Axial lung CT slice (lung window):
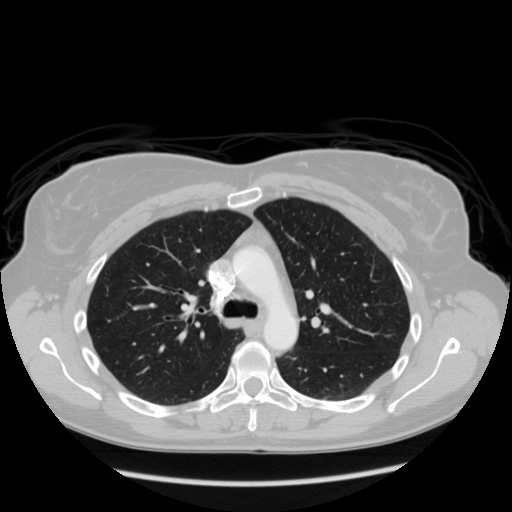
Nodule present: yes
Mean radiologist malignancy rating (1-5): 2